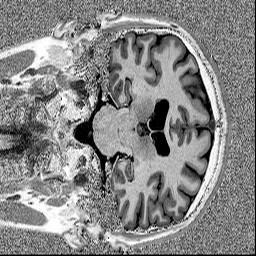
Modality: MP2RAGE
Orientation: coronal
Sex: male